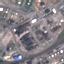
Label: Industrial